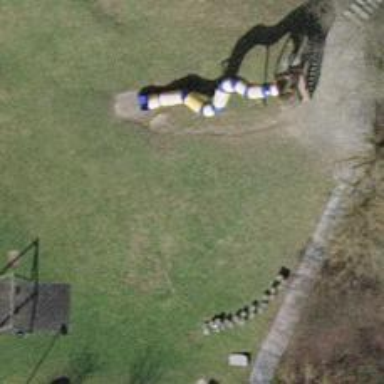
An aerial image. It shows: Playground area for leisure activities on the land.